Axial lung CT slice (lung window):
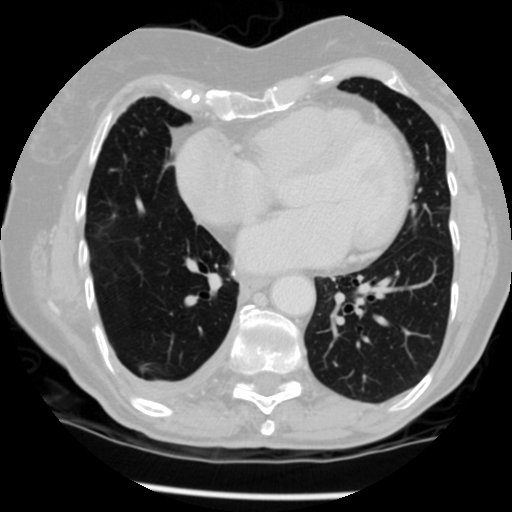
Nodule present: no